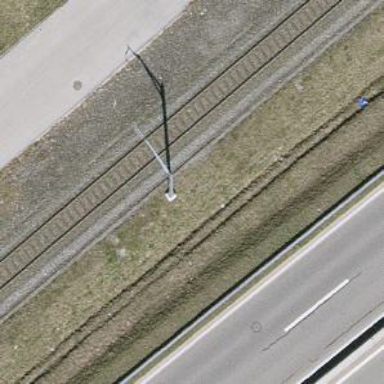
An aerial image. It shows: Catenary mast for power lines.